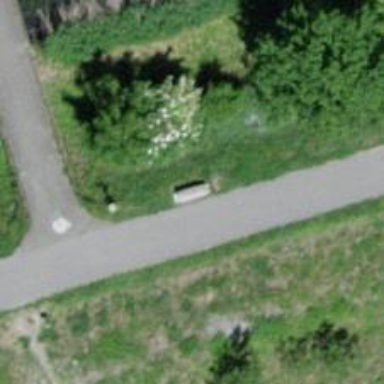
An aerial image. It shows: Brown bench.